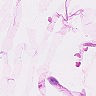
Metastatic tissue present: no